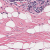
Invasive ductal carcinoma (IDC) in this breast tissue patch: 0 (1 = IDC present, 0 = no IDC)